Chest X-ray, PA view. Patient: 57 years old, sex M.
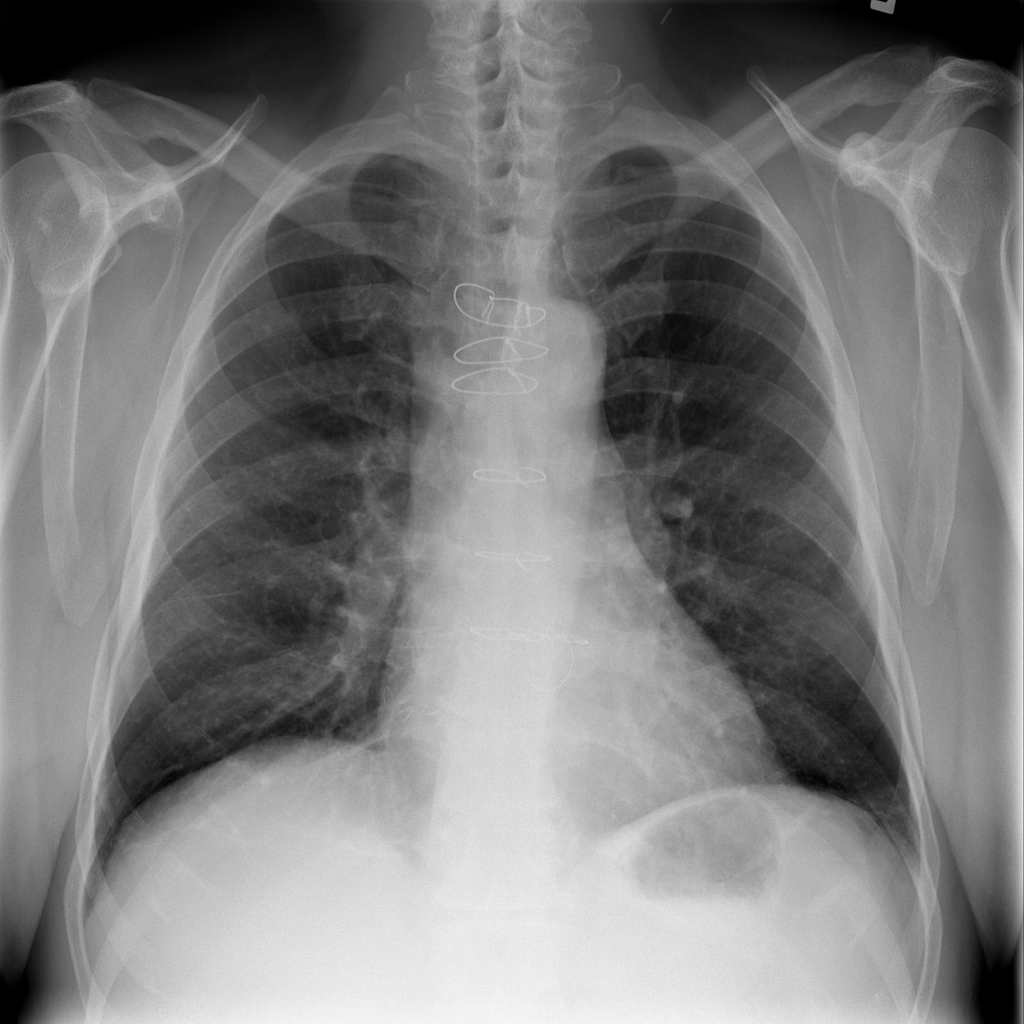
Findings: Infiltration